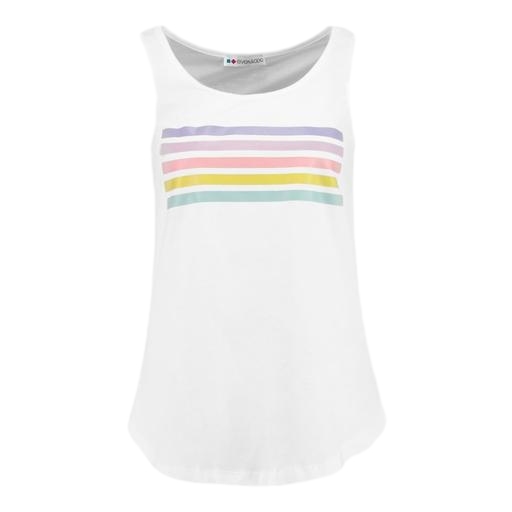
multicolor lounge tank, light colored striped tank top, multicolor muscle tee, white background